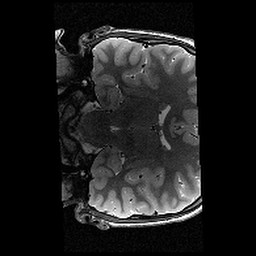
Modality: T2w
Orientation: coronal
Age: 12
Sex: male
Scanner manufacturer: siemens
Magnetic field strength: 3 T
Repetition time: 9.23 s
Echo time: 0.067 s